Question: I have the following block of code:
'''
for( CarsPool::CarRecord &record : recs->GetRecords())
{
LVITEM item;
item.mask = LVIF_TEXT;
item.cchTextMax = 6;
item.iSubItem = 0;
item.pszText = (LPSTR)(record.getCarName().c_str()); //breakpoint on this line.
item.iItem = 0;
ListView_InsertItem(CarsListView, &item);
item.iSubItem = 1;
item.pszText = TEXT("Available");
ListView_SetItem(CarsListView, &item);
item.iSubItem = 2;
item.pszText = (LPSTR)CarsPool::EncodeCarType(record.getCarType());
ListView_SetItem(CarsListView, &item);
}
'''
The information from Visual Studio Debugger is here:

Why isn't the program able to read the characters from string?
A test has shown me that it works in this way:
'''
MessageBox(hWnd, (LPSTR)(record.getCarName().c_str()), "Test", MB_OK);
'''
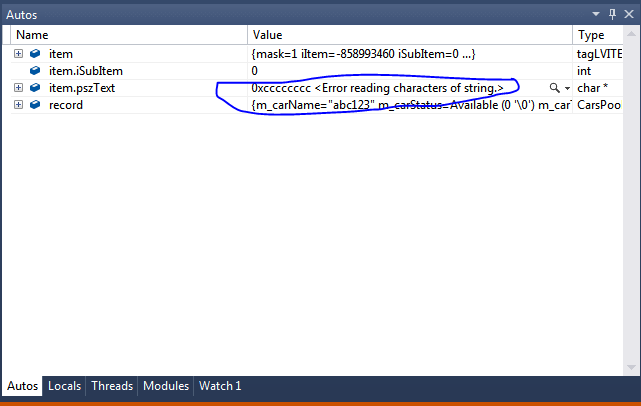
Answer: 'getCarName' likely returns a temporary. After the assignment the temporary object is destroyed and the pointer 'item.pszText' points to invalid memory. You must ensure that the string object is valid during the call to 'ListView_InsertItem'.
'''
std::string text(record.getCarName());
item.iSubItem = 0;
item.pszText = const_cast<LPSTR>(text.c_str());
item.iItem = 0;
ListView_InsertItem(CarsListView, &item);
'''
The 'const_cast' is an artifact of the fact that the Windows API uses the same structure to set and retrieve information. When invoking 'ListView_InsertItem' the structure is immutable, however there is no way to reflect that in the language.